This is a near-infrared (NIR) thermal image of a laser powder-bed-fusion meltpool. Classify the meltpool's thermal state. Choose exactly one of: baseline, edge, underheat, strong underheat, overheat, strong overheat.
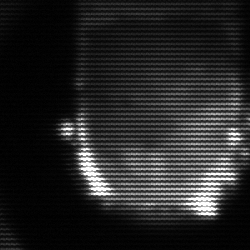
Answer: baseline